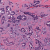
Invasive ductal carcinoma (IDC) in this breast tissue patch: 0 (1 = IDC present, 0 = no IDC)